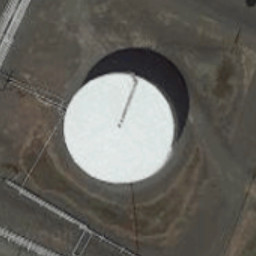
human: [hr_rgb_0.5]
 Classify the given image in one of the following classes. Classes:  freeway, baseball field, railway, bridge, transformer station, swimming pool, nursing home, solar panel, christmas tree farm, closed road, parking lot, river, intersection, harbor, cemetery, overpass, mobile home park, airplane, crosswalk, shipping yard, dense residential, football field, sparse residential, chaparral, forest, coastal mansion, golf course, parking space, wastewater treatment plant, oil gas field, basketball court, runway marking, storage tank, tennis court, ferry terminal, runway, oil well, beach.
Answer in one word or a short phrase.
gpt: storage tank